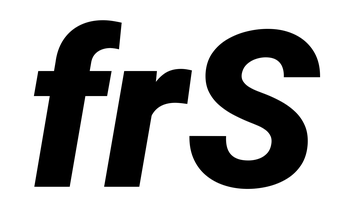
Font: Roboto-Italic_Black_Italic